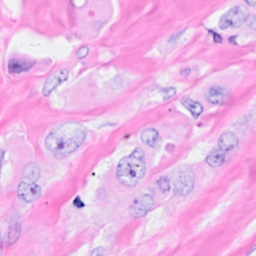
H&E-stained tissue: Breast